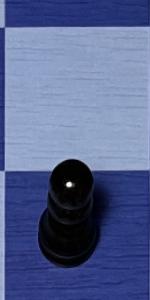
Label: Pawn_Black